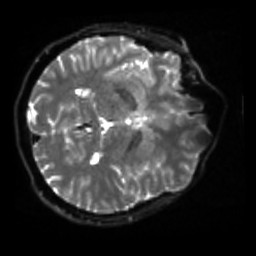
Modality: sbref
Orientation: axial
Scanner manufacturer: siemens
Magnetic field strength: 3 T
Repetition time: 4 s
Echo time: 0.0594 s